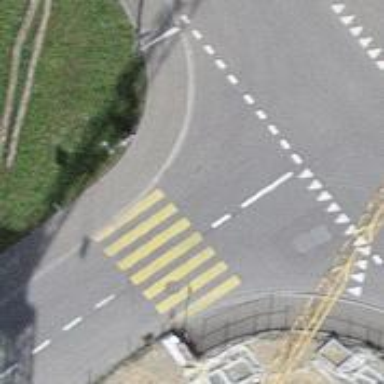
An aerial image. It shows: Uncontrolled zebra crossing on the road.